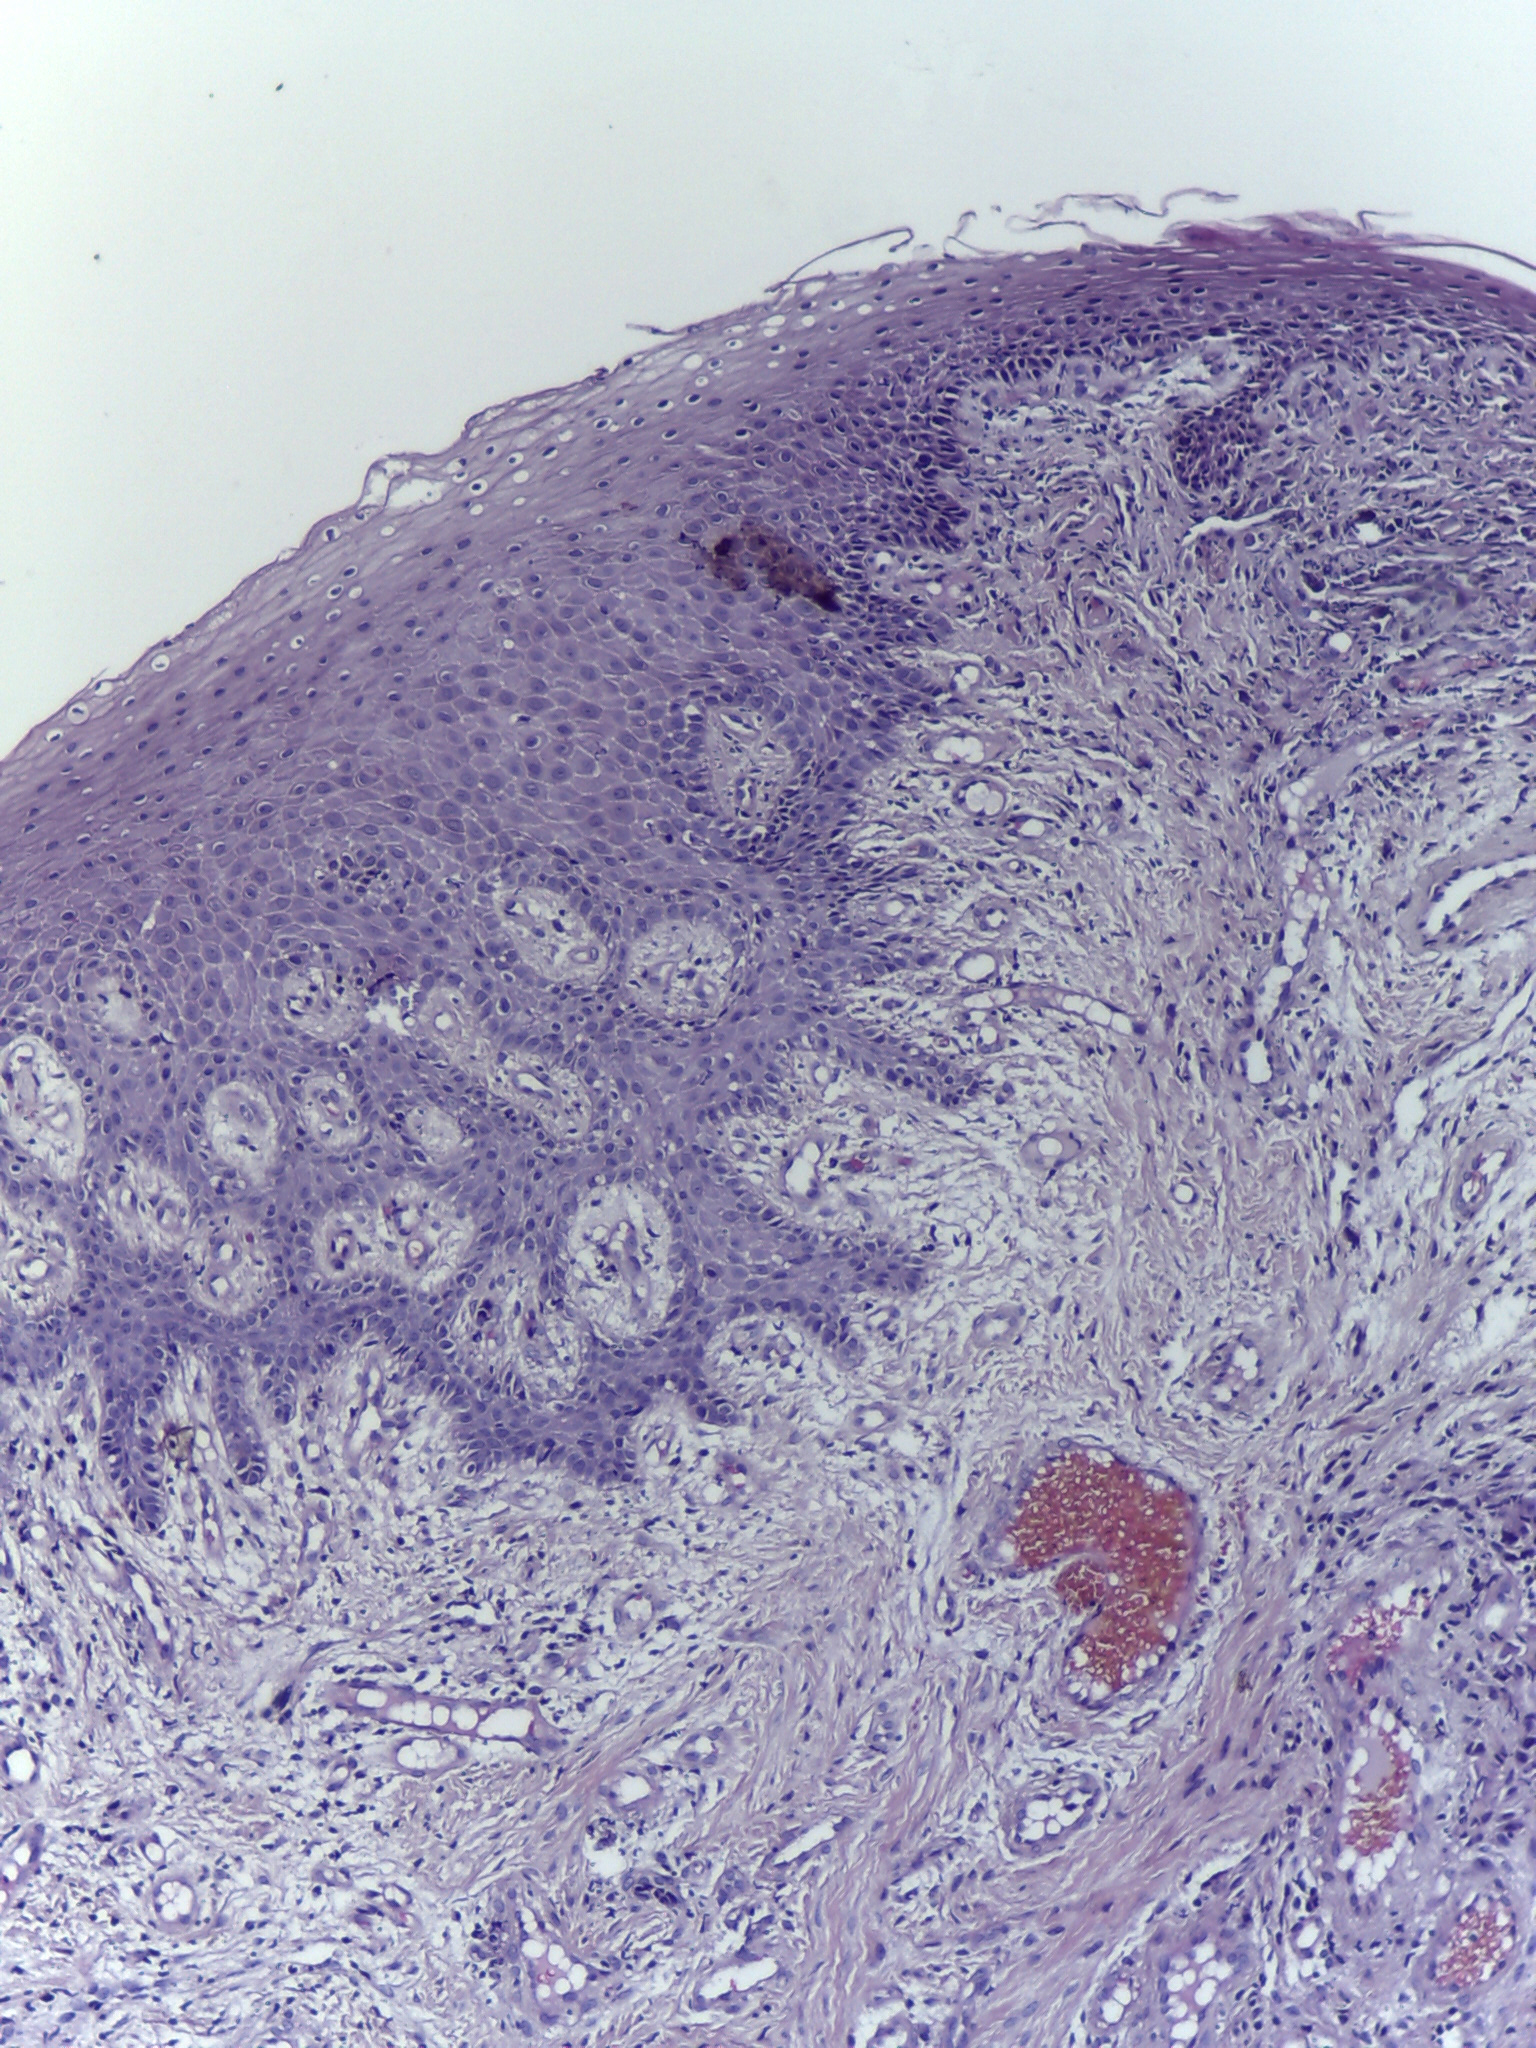
Diagnosis: OSCC